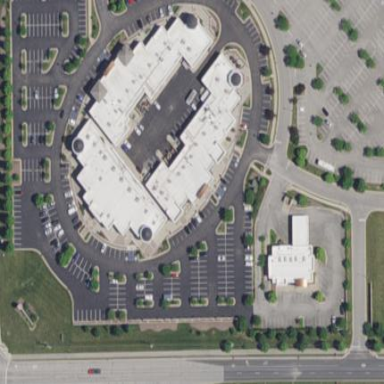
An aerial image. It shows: Commercial building used for retail purposes.